Question: How do I get data displayed as a percentage on hover? I can get the gridlines to show percentages, but the hover always shows unformatted data: '1' vs '100%'.

'''
var data = google.visualization.arrayToDataTable([
['Who', 'Percentage'],
['Unlike Me', 0],
['Like Me', 1]
]);
var options = {
vAxis: { format:'#%'}, // Makes gridlines have percentages (correct)
format: '#%' // Does nothing
};
var div = $('#graph').get([0]);
var chart = new google.visualization.ColumnChart(div);
chart.draw(data, options);
'''
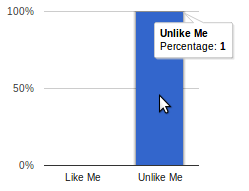
Answer: Figured it out: you have to use <URL>:
'''
data.addColumn('string', 'Who'); // Implicit domain column.
data.addColumn('number', 'Percentage'); // Implicit data column.
data.addColumn({type:'string', role:'tooltip'}); // Tooltip with percentages
data.addRows([
['Like Me', 0, 0 * 100 + '%'],
['Unlike Me', 1, 1 * 100 + '%']
]);
'''